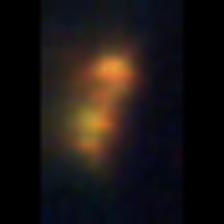
Taxon: Unknown_detritus
Group: Unknown